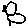
Label: bird